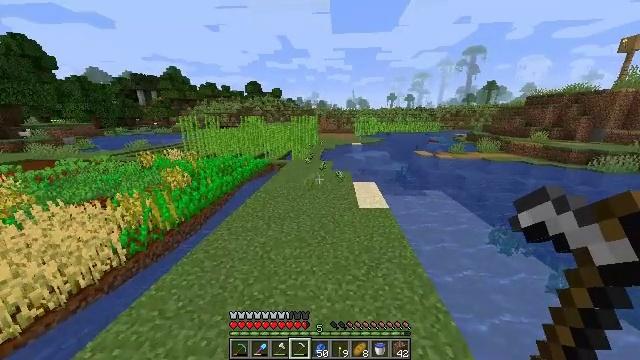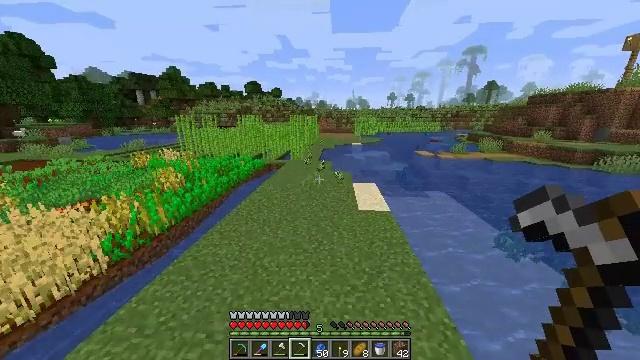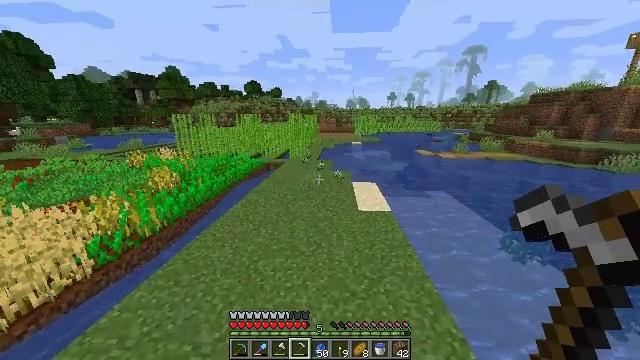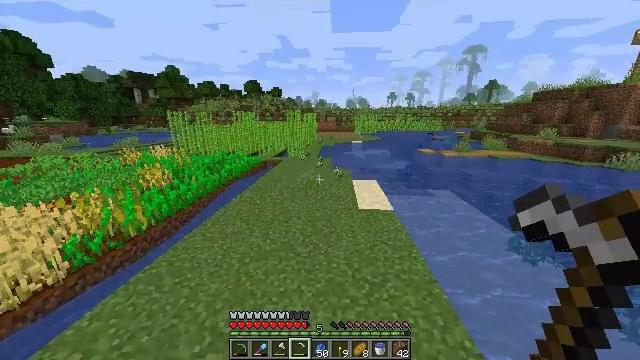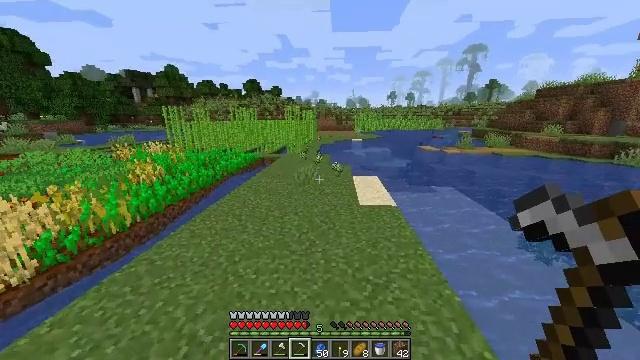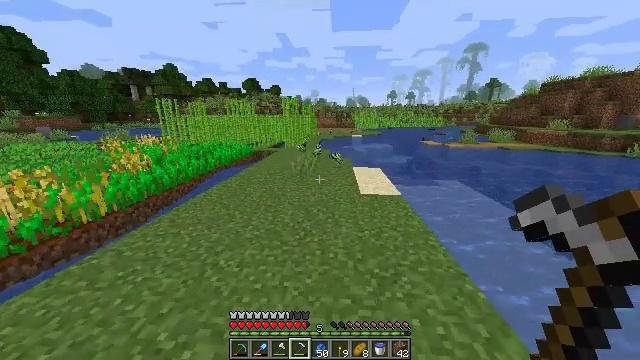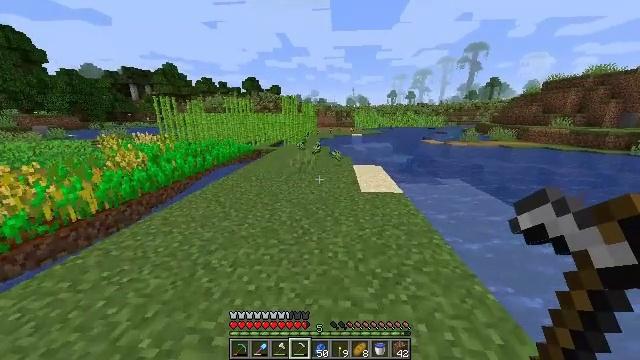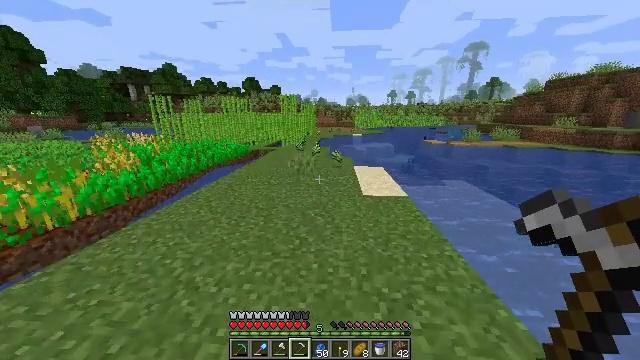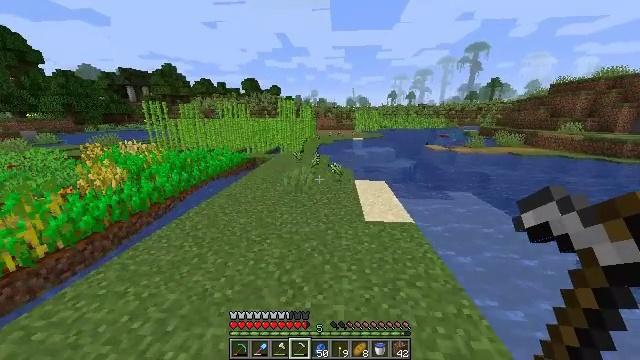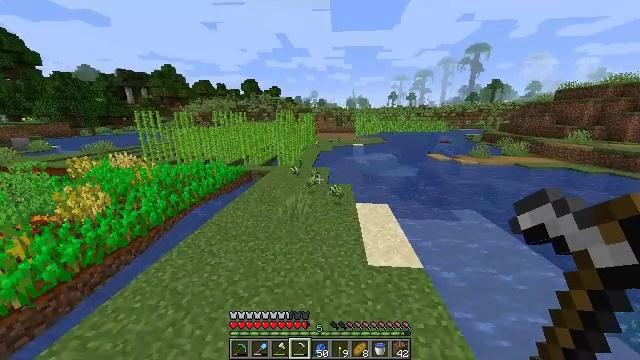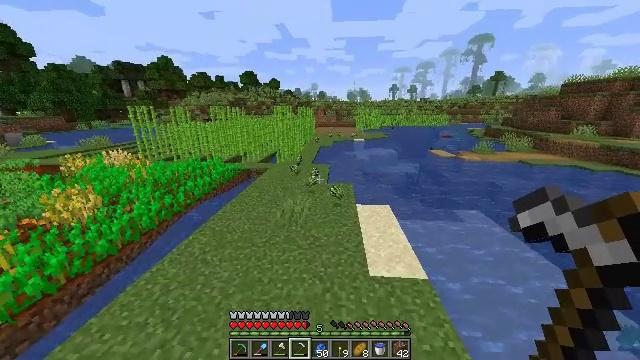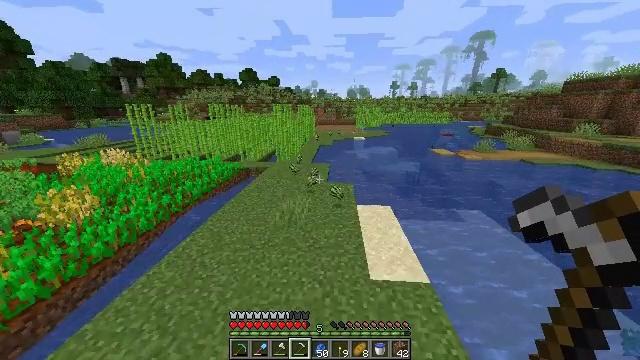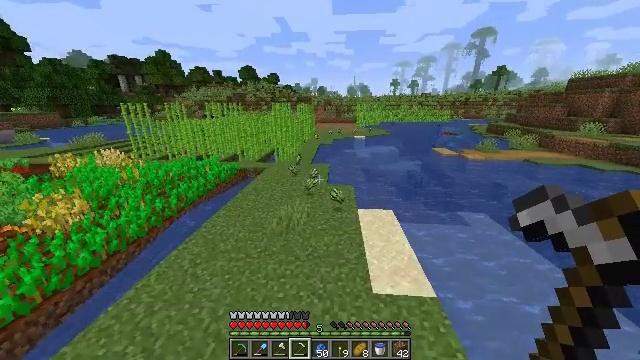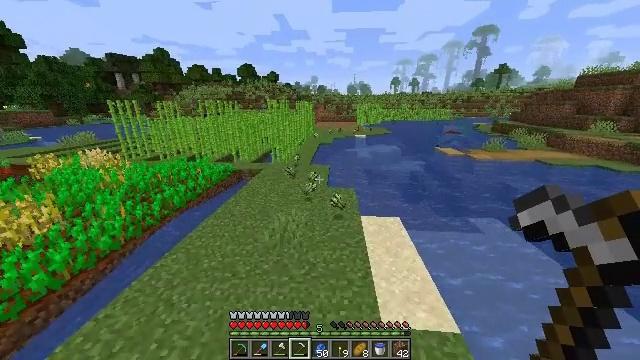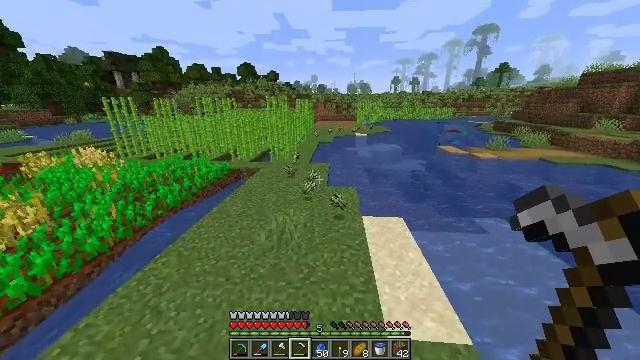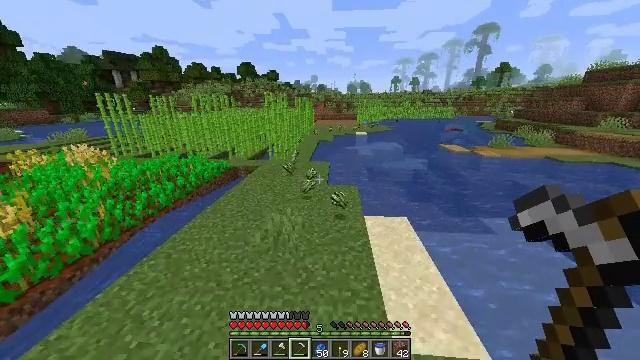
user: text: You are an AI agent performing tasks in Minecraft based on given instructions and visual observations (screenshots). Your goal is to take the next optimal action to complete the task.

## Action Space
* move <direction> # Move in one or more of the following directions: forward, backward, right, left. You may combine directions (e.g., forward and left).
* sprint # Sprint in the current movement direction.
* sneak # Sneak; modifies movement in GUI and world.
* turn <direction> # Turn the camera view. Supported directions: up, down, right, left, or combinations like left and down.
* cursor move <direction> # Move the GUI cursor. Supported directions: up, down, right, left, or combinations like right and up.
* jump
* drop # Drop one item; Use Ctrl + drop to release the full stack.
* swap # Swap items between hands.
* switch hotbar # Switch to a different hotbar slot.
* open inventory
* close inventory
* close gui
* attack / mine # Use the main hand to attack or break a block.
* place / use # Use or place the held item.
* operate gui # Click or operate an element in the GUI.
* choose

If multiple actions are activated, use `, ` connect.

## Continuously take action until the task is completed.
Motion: motion action
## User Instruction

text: Break the sugar cane.
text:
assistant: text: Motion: move forward, sprint, jump
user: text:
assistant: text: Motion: move forward, sprint, jump
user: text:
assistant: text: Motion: move forward, sprint, jump
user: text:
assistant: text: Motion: move forward, sprint, jump
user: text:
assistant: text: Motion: move forward, sprint, jump
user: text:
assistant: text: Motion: move forward, sprint, jump
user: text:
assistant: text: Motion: move forward, sprint, jump
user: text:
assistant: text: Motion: move forward, sprint, jump
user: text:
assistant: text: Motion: move forward, sprint, jump
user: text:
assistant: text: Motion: move forward, sprint, turn down, jump
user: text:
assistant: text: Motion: move forward, sprint, jump
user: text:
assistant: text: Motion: move forward, sprint, jump
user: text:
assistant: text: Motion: move forward, sprint, jump
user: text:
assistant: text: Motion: move forward, sprint, jump
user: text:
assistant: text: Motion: move forward, sprint, jump
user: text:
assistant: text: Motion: move forward, sprint, jump
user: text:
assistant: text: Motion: move forward, sprint, turn left, jump
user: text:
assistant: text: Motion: move forward, sprint, jump
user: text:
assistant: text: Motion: move forward, sprint, turn left and down, jump
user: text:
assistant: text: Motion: move forward, sprint, turn left and down, jump
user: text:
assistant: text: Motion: move forward, sprint, turn left and down, jump
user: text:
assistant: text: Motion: move forward, sprint, turn left, jump
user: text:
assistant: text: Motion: move forward, sprint, turn left, jump
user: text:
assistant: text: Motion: move forward, sprint, jump
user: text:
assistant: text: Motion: move forward, sprint, jump
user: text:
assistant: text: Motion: move forward, sprint, jump
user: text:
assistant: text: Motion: move forward, sprint, jump
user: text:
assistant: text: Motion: move forward, sprint, jump
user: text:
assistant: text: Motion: move forward, sprint, jump
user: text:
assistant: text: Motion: move forward, sprint, jump